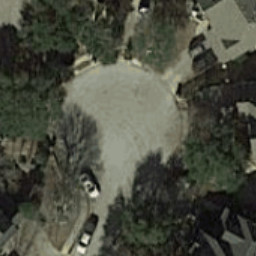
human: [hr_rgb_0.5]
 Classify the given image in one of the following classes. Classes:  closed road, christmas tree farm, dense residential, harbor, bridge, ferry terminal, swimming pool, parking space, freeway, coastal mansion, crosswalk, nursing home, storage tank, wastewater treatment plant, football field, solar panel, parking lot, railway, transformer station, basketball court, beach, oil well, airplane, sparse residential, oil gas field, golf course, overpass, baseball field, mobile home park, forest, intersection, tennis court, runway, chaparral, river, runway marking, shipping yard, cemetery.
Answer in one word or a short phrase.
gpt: closed road